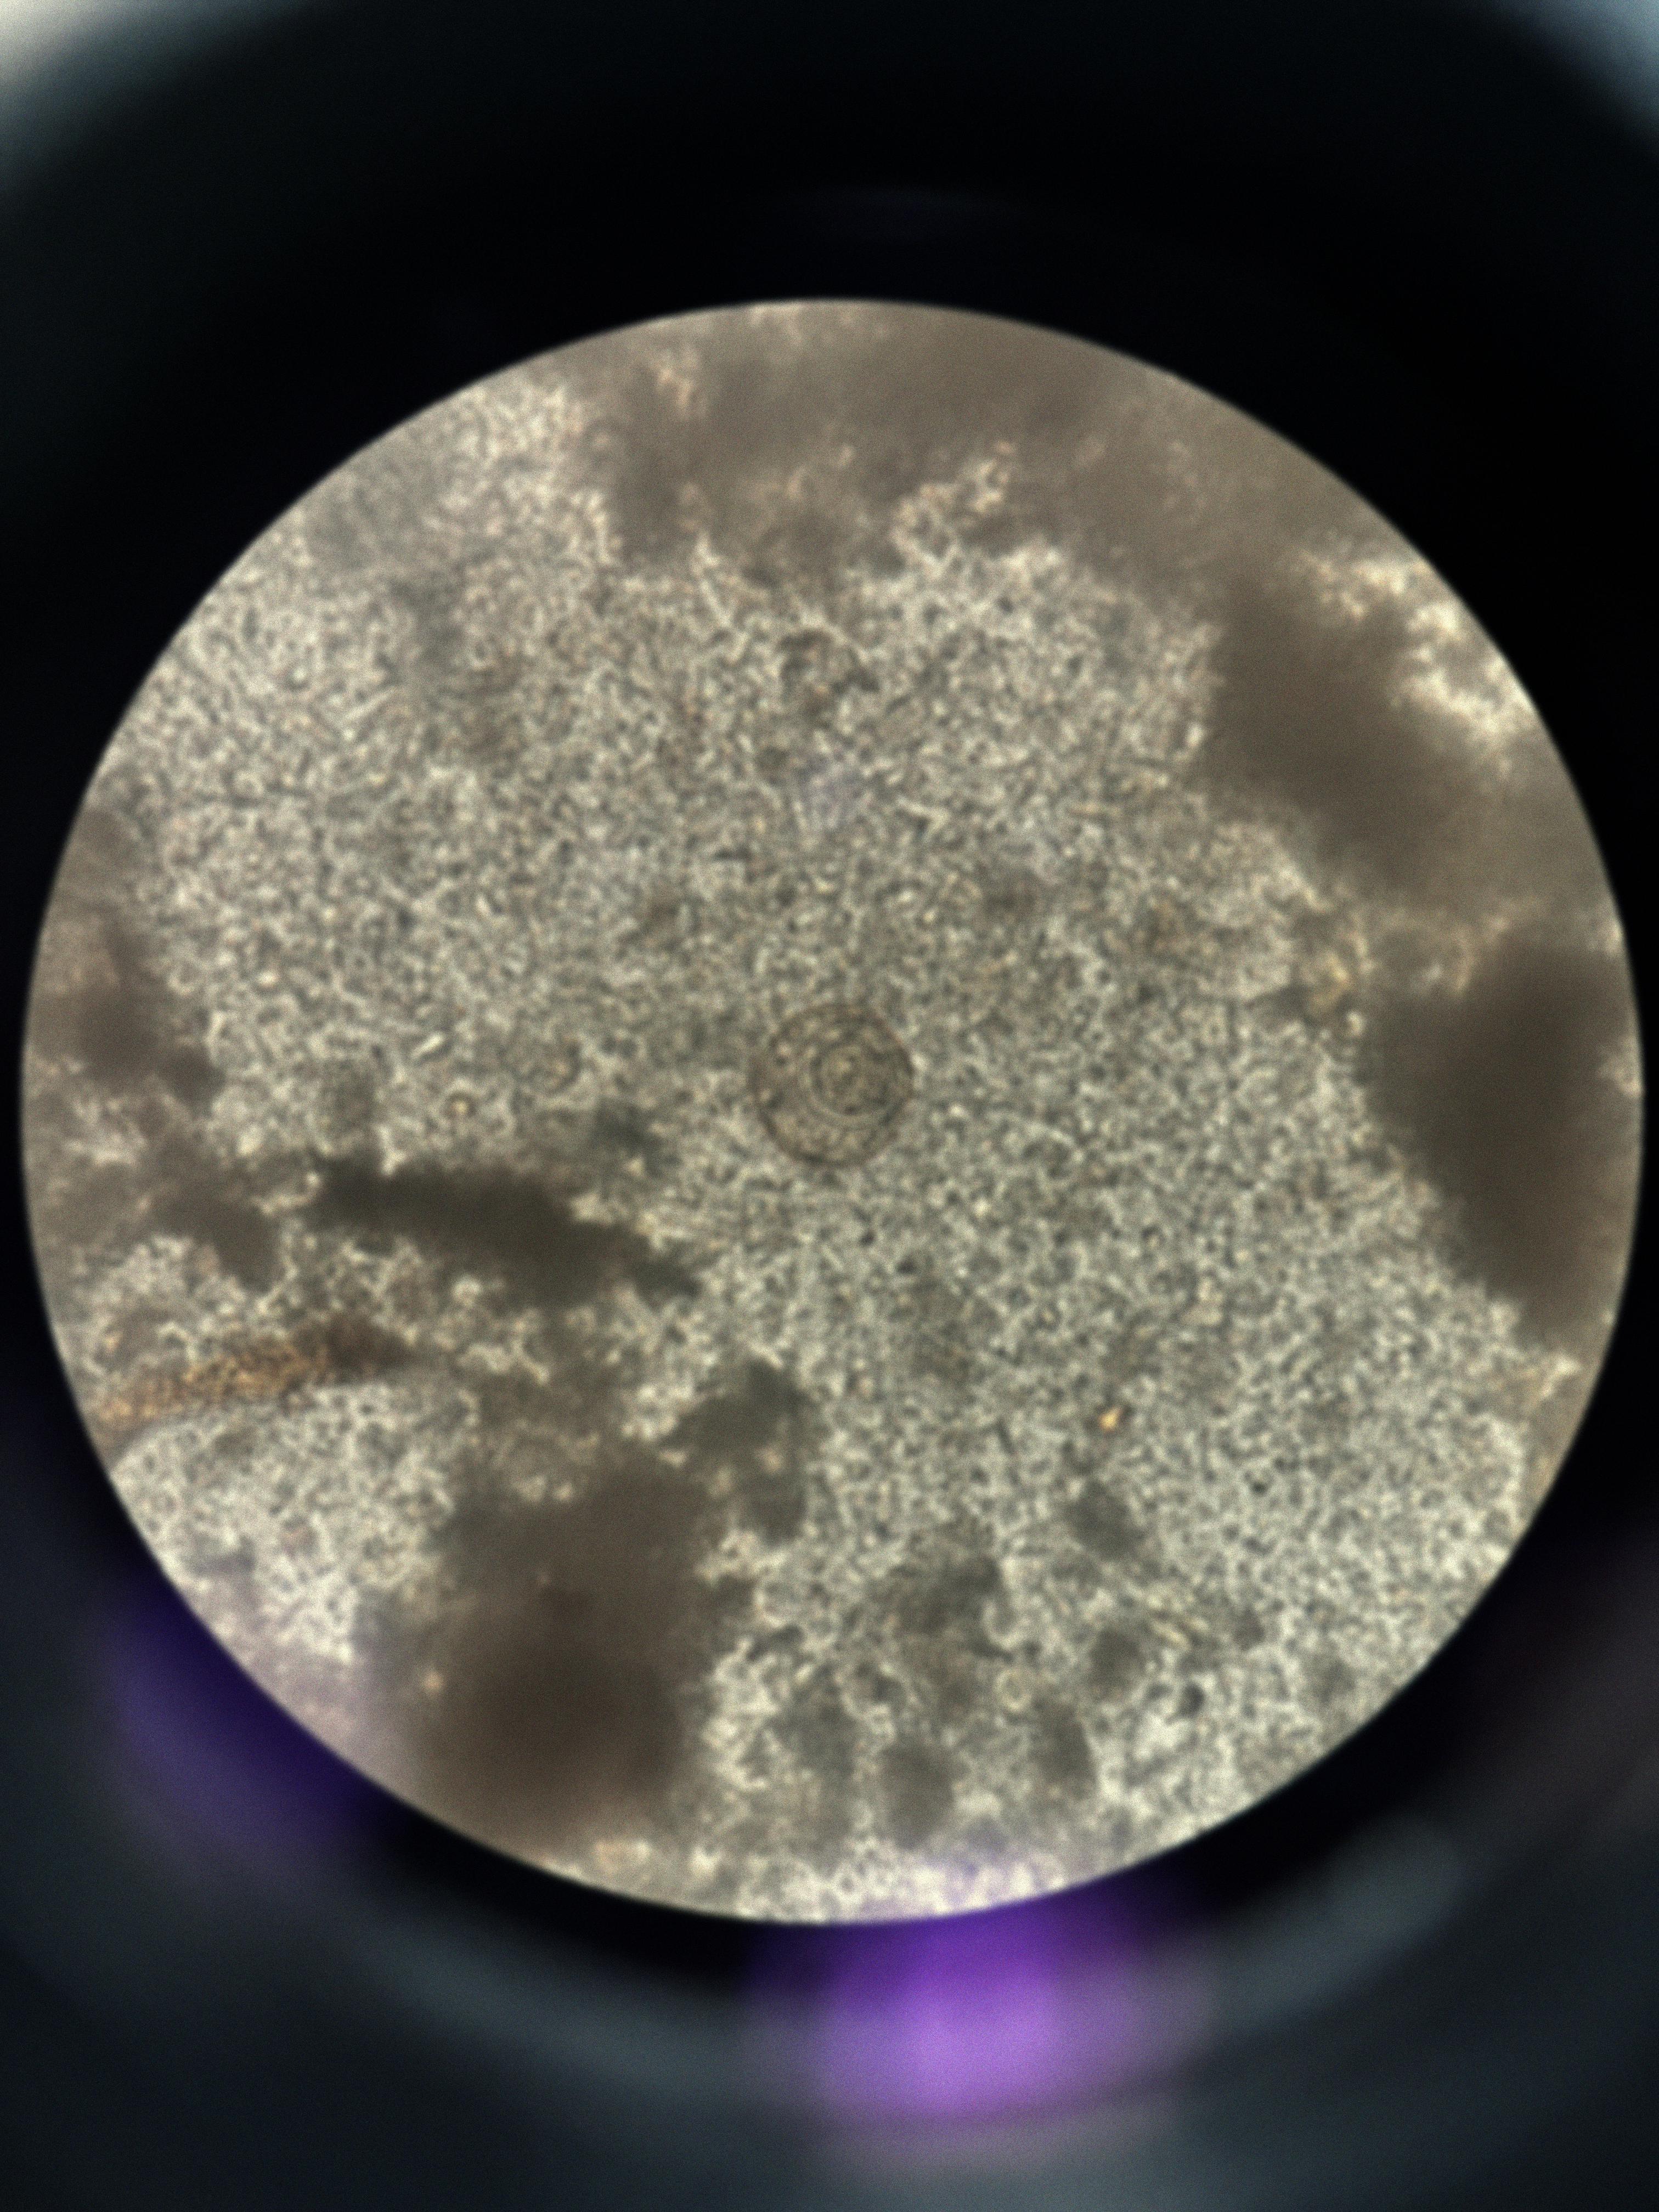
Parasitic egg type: Hymenolepis diminuta